Field crop: maize
Growth stage: 2
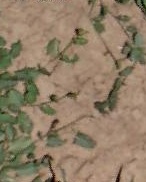
Species: convolvulus